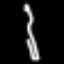
Label: fork